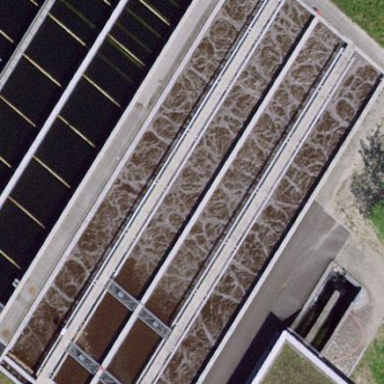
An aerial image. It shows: Image of wastewater.